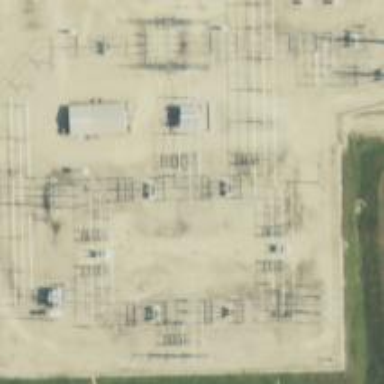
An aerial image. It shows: Switch for power supply.